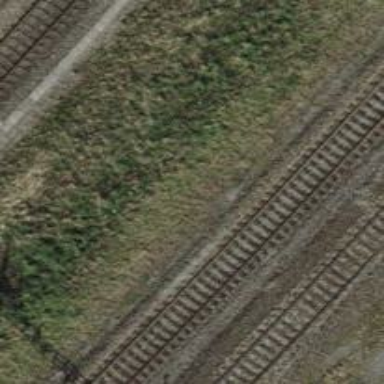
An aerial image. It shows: Rail yard with electrified contact lines for railway operations.